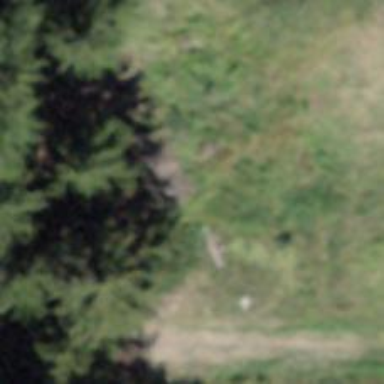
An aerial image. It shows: Bench.